Field crop: maize
Growth stage: 2
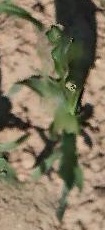
Species: maize